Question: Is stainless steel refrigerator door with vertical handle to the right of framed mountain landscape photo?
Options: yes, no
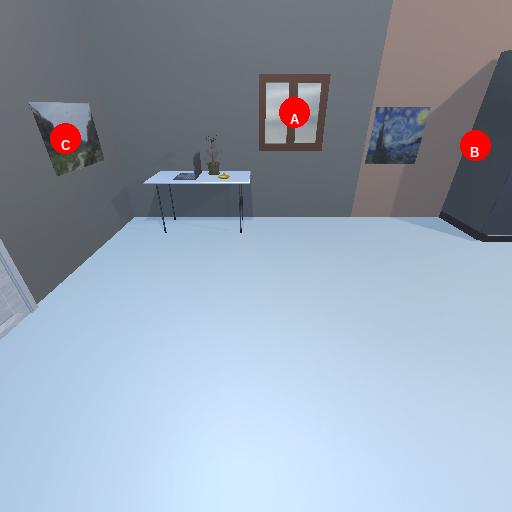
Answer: yes